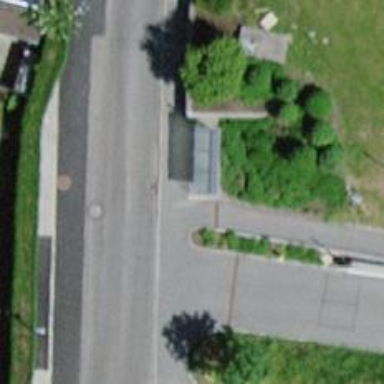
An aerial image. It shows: Bus stop with shelter. It is platform for public transport.